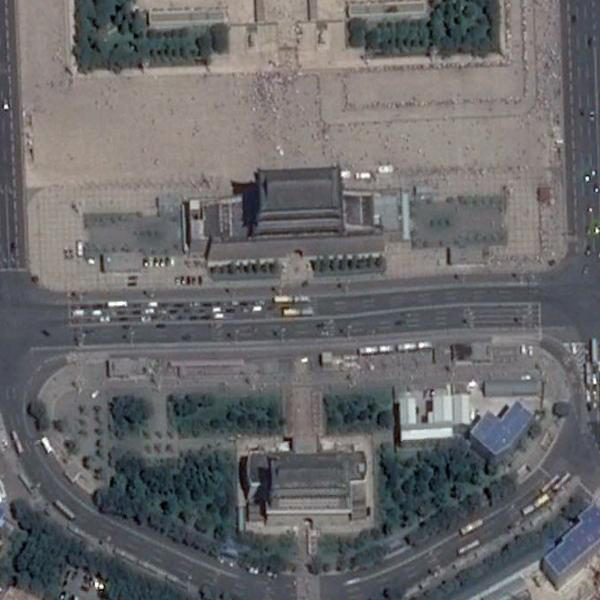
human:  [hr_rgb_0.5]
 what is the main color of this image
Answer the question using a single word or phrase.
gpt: gray